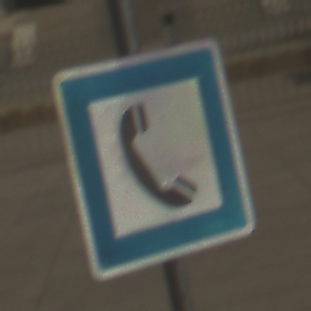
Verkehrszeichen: Fernsprecher
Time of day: MorningAfternoon
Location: Outdoor (Suburban)
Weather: Clear
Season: NotSpecified
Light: Natural